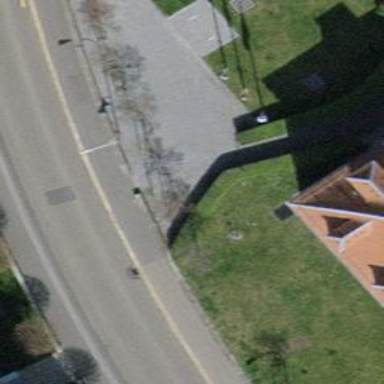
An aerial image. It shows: Bicycle parking area with wall loops.